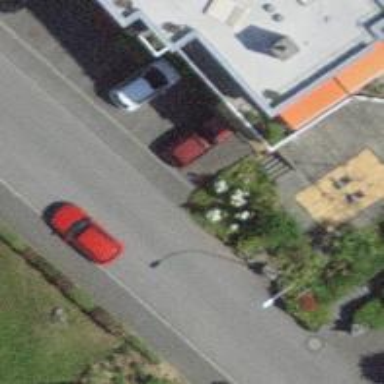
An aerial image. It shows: Kerb serving as barrier.